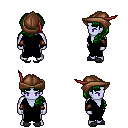
a pixel art fantasy rpg character, male body template, dark elf, purple skin, black robe, magenta pants, green princess hairstyle, leather cap, cloth bracers, gray slippers, four views (front, back, left, right), 2x2 character sprite sheet, small pixel art, hard edges, no anti-aliasing